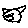
Label: cat